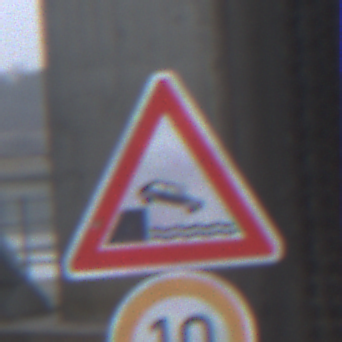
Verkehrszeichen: Ufer
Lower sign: Geschwindigkeit10
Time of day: MorningAfternoon
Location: Outdoor (Suburban)
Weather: Overcast
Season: NotSpecified
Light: Natural